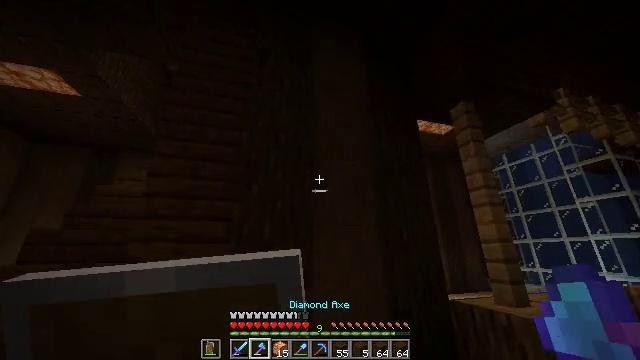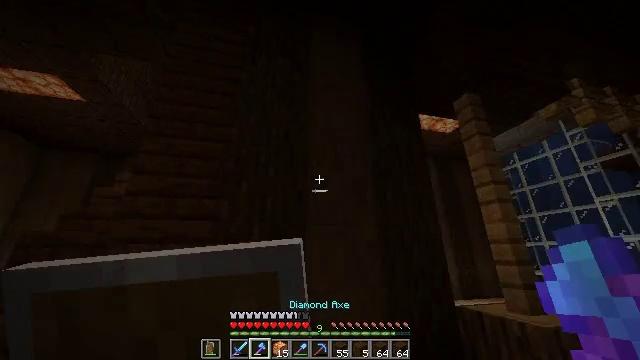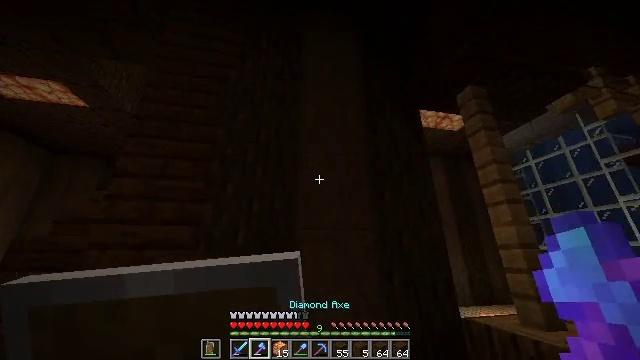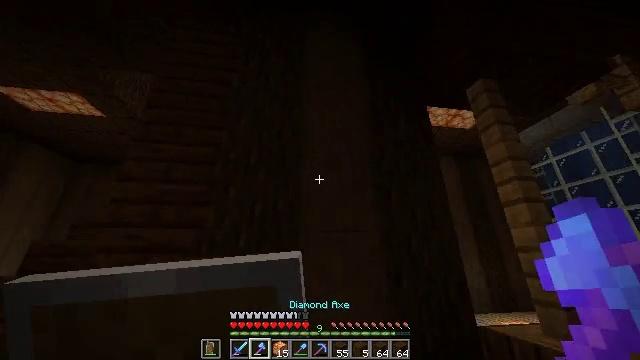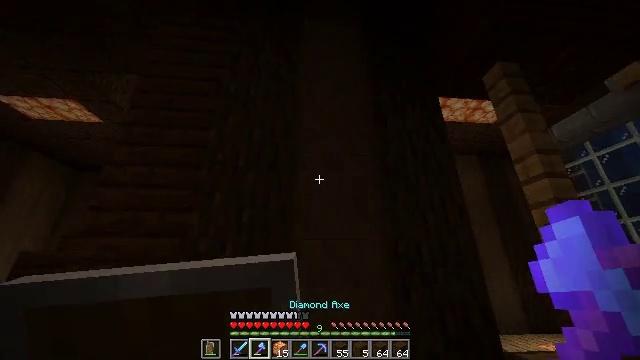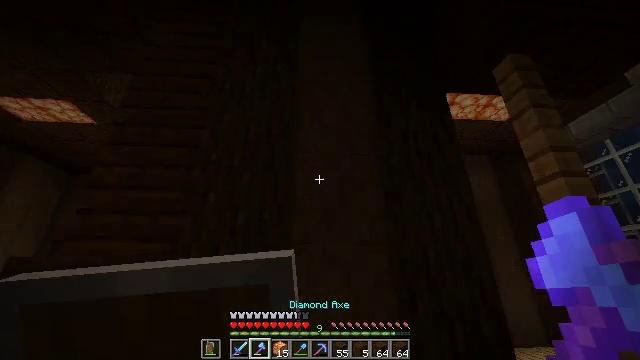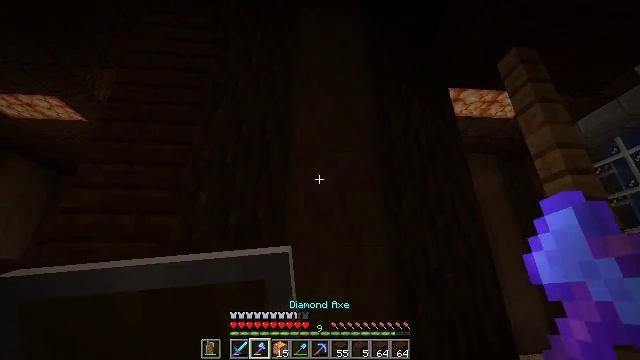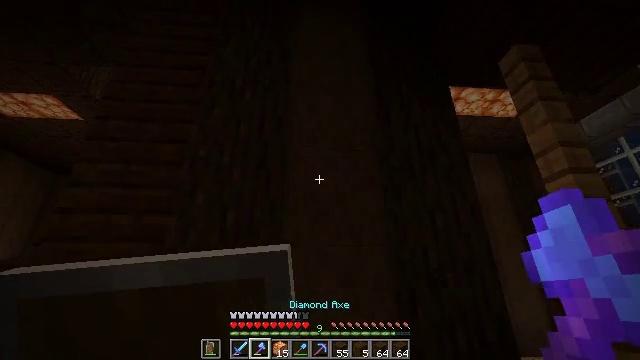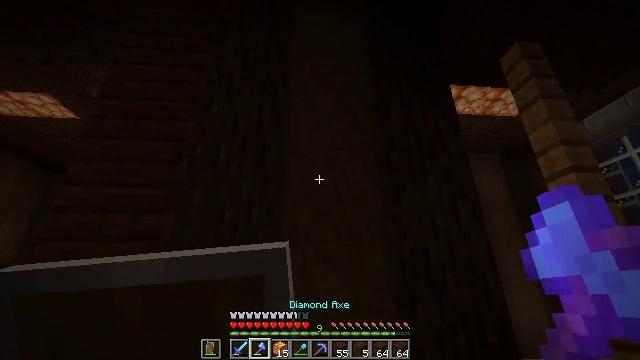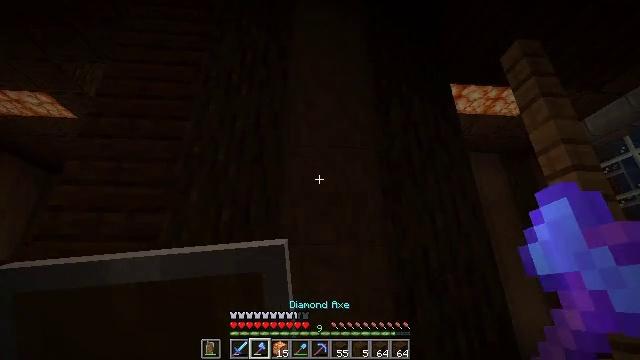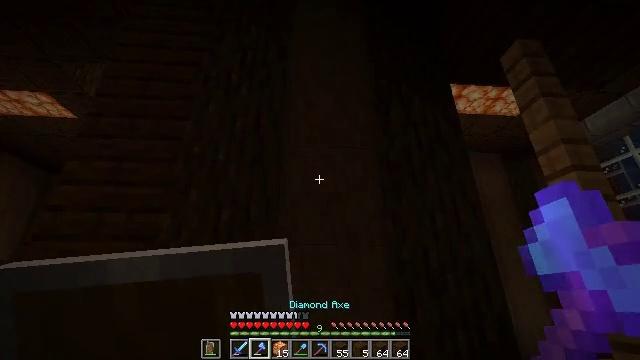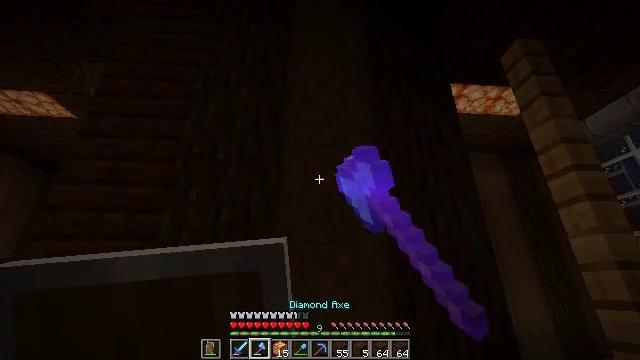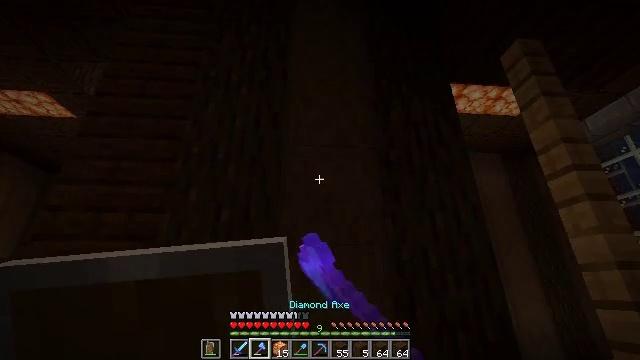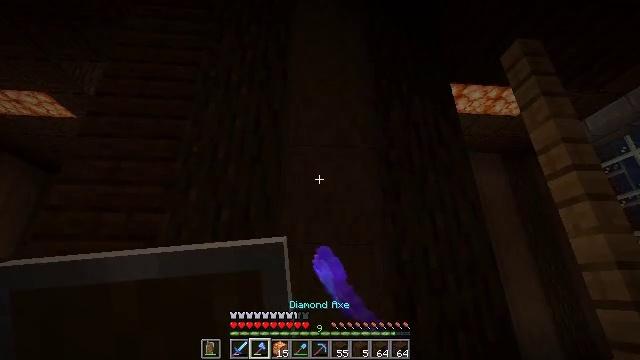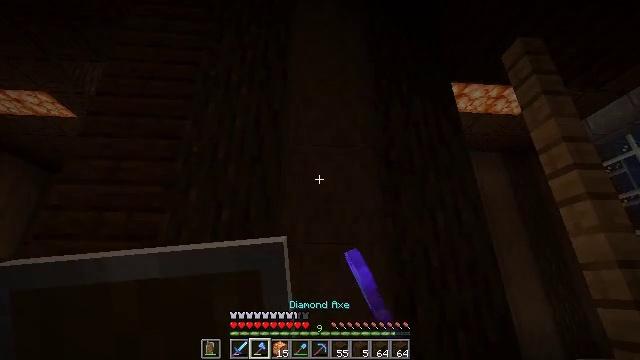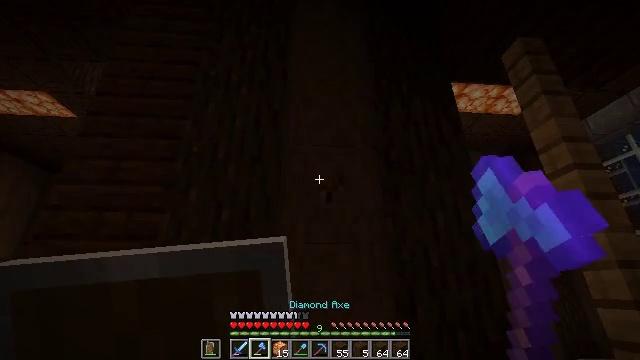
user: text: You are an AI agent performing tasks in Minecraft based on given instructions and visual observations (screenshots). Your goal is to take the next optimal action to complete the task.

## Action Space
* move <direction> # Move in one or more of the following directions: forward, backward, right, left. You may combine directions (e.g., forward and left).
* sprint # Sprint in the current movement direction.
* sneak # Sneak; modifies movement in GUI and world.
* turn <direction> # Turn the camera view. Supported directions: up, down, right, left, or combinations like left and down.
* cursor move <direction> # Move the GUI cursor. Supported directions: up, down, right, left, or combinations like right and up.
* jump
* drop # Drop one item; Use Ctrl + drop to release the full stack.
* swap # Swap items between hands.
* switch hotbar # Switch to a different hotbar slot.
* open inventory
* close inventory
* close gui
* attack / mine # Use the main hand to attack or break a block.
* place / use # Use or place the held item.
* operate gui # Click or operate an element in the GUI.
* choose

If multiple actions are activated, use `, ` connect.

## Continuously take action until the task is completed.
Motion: motion action
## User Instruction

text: Harvest the stripped dark oak log from a tree.
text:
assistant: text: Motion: move forward and move right, turn left and up
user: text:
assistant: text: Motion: move forward and move right, turn left
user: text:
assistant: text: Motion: turn left
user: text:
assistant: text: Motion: turn left and up
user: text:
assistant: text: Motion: no_op
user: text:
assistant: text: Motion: no_op
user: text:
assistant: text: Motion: no_op
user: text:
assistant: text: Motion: no_op
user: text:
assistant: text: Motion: no_op
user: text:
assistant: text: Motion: attack / mine
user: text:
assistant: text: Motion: attack / mine
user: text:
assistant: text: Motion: attack / mine
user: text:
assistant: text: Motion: attack / mine
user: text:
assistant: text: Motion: attack / mine
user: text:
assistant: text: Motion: attack / mine
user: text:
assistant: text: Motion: attack / mine
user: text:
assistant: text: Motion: turn up, attack / mine
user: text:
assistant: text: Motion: turn up, attack / mine
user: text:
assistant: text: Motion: turn up, attack / mine
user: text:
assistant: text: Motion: turn up, attack / mine
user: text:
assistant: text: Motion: turn up, attack / mine
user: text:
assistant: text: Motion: attack / mine
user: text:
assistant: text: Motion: attack / mine
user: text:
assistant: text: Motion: attack / mine
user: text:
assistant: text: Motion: attack / mine
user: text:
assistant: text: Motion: attack / mine
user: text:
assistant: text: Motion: attack / mine
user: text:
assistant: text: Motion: attack / mine
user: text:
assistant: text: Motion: attack / mine
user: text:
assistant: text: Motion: attack / mine